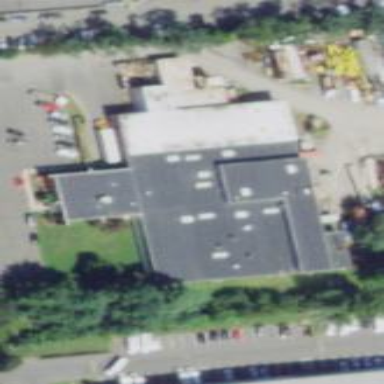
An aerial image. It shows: Industrial building.